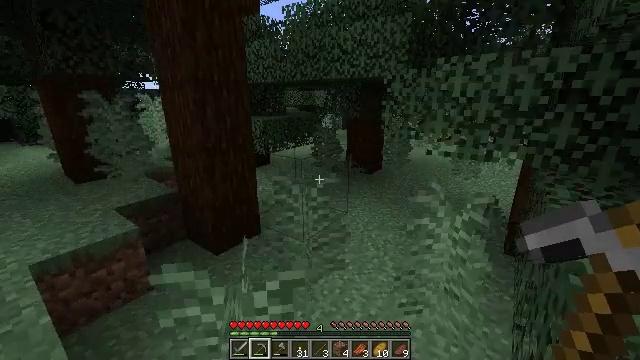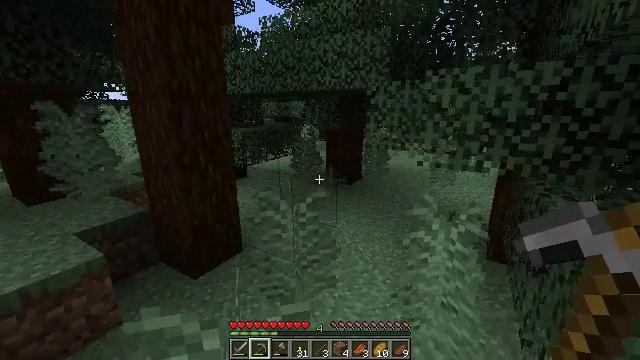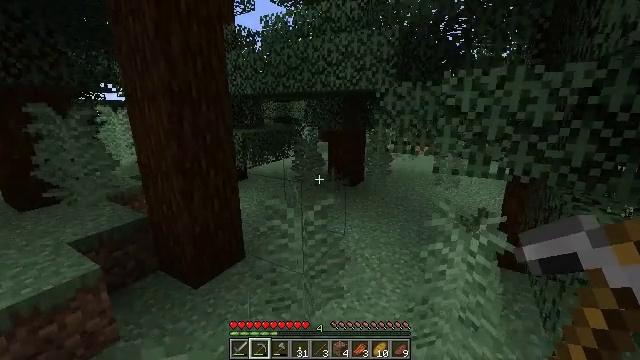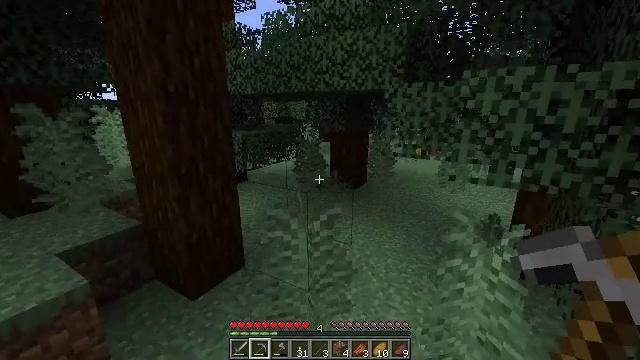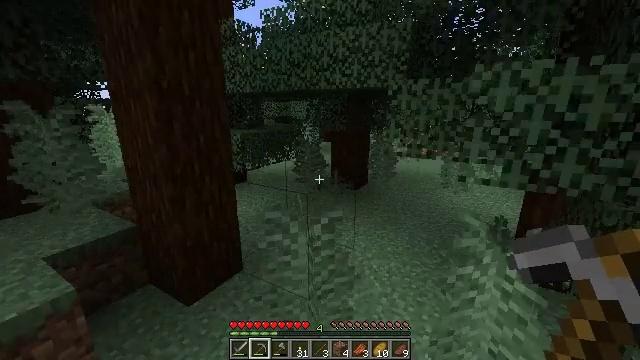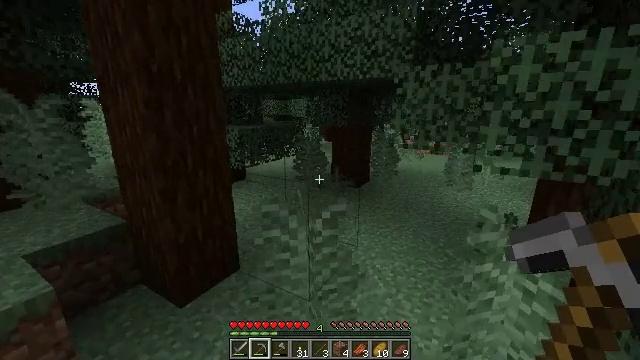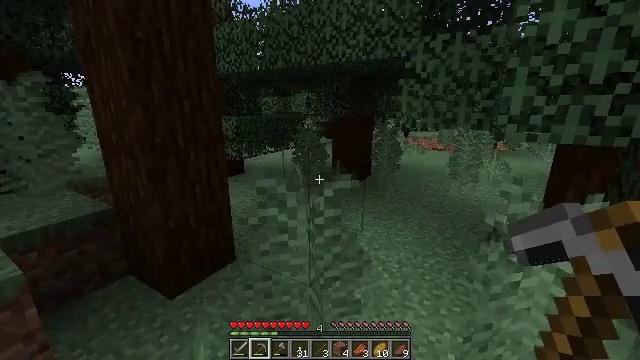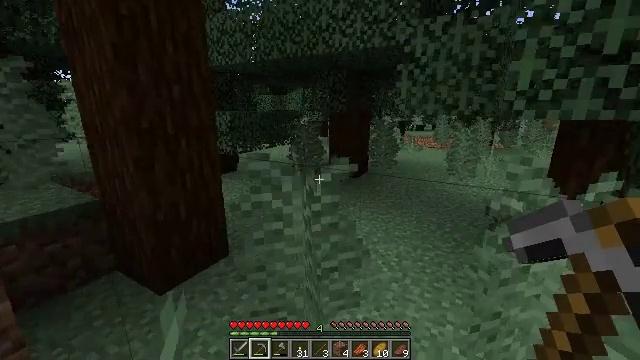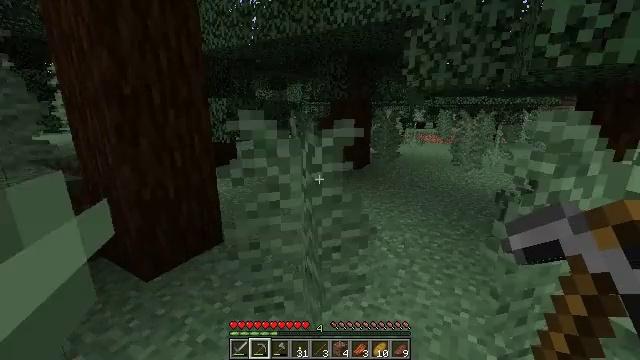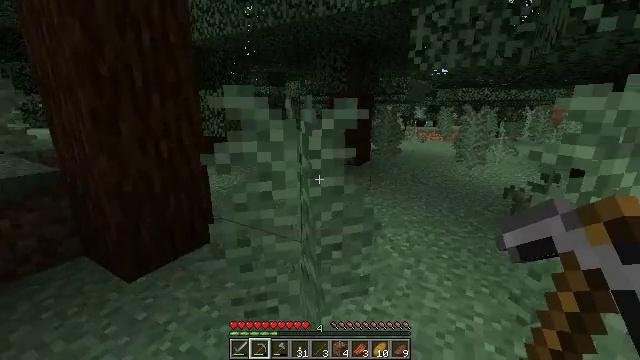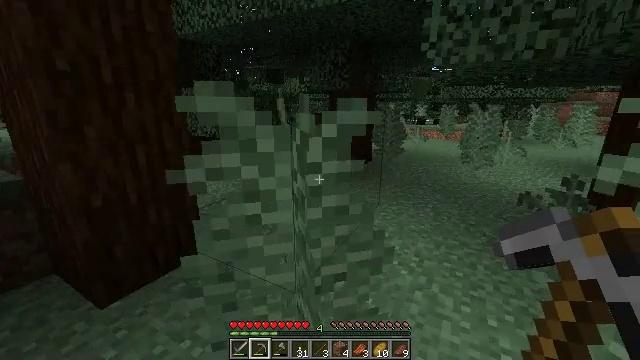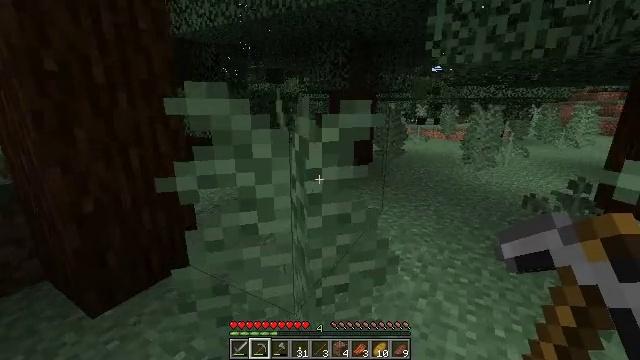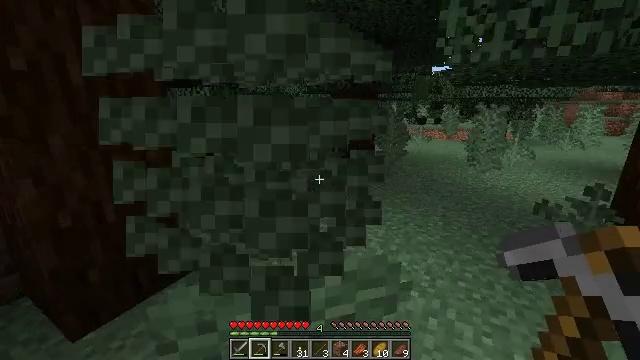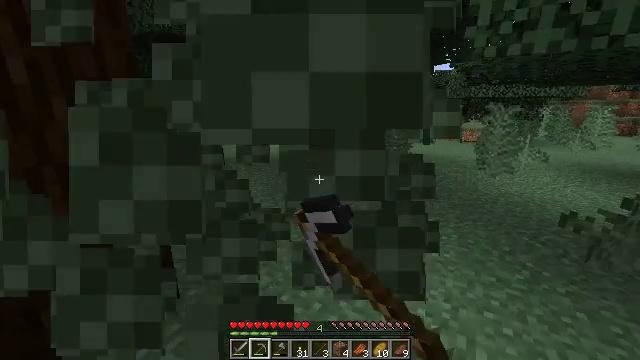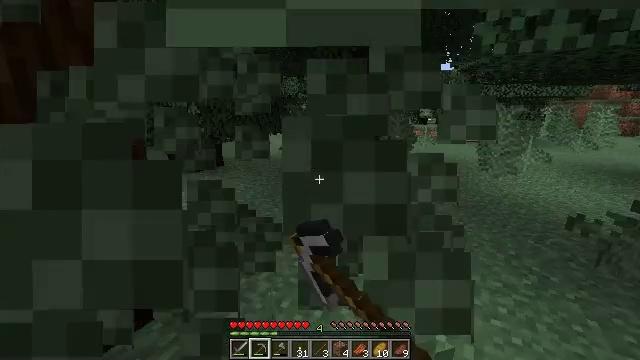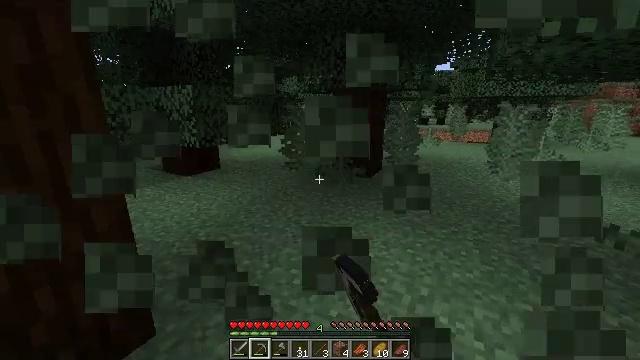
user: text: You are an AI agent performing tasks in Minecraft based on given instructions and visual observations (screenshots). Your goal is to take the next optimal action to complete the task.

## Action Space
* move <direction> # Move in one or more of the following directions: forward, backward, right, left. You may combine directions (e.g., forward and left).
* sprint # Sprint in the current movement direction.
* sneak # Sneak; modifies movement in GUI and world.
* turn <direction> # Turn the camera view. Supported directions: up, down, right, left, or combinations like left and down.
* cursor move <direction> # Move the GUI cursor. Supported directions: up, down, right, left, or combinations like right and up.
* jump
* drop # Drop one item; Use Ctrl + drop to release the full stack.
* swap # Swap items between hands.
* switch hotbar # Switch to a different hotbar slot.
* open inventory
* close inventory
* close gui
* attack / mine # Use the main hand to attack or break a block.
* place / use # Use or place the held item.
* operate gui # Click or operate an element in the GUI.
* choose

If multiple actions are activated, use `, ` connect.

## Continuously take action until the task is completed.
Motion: motion action
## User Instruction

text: Break the large fern to clear the space.
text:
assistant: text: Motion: move forward and move left, turn right and up
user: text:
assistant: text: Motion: move forward
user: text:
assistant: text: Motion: move forward
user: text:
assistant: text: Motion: move forward
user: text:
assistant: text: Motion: move forward
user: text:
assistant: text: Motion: move forward
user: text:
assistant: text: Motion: move forward
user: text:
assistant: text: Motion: move forward
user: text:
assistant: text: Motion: move forward
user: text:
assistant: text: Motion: move forward
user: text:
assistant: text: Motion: move forward
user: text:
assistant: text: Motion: move forward, attack / mine
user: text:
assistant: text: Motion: move forward, attack / mine
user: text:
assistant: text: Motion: move forward, attack / mine
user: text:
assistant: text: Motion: move forward
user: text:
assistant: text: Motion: move forward
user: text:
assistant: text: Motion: no_op